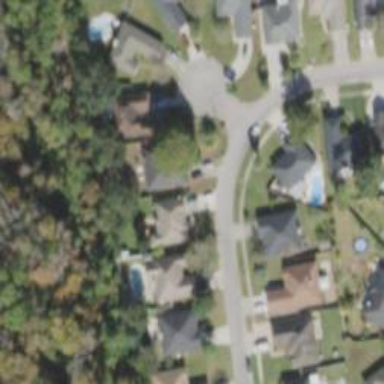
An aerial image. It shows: Residential road with sidewalk on the left.